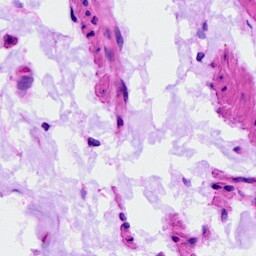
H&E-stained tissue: Ovarian